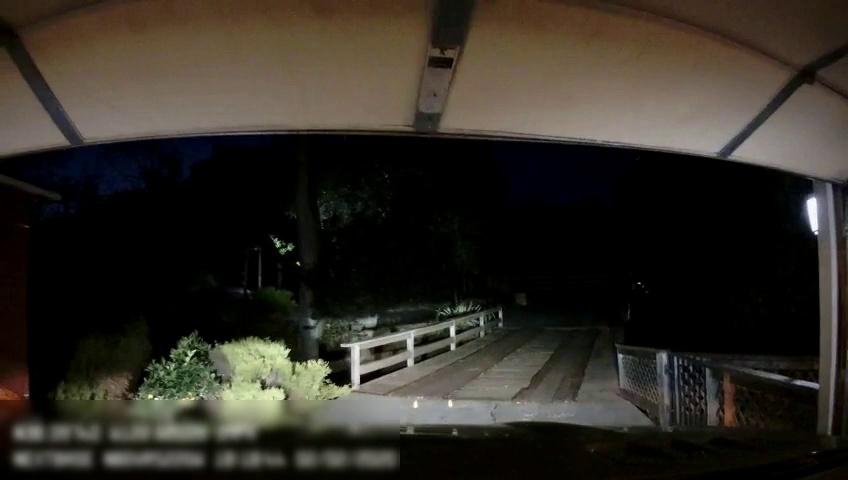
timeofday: Night
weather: Other
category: Drivable Space
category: Drivable Space